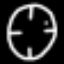
Label: clock